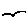
Label: bird